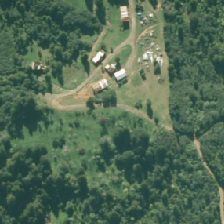
Land cover: urban_build_up